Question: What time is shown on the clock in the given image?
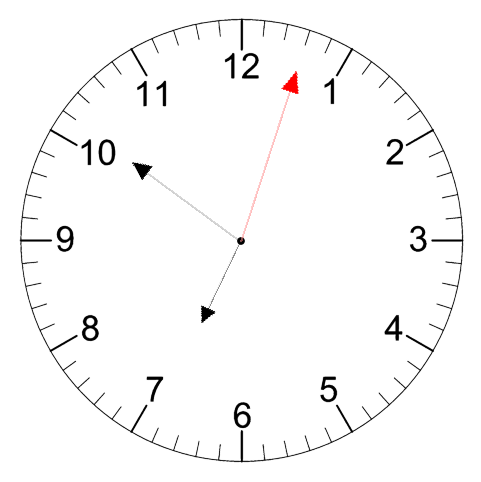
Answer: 06:51:03